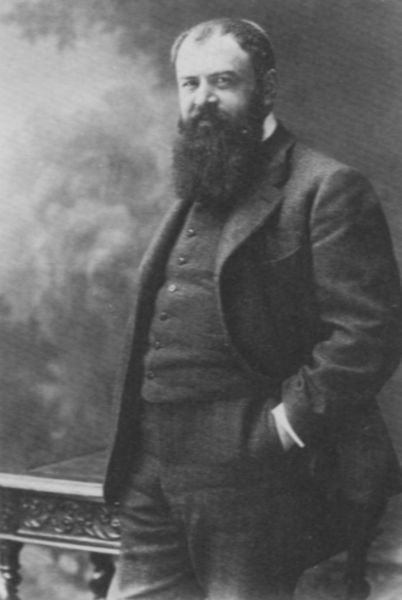
Titel: Tristan Bernard (Paul B.) (1866-1947), Dramatiker
Künstler: Atelier Nadar
Schlagwörter: hand, himmel, mann, weiß, wolken, grau, hintergrund, mund, nase, ohr, schwarz, stirn, tisch, blick, wolke, anzug, bart, hemd, hose, jacke, jung, augen, falten, kragen, mensch, stehen, vollbart, ärmel, bild, bildnis, herr, möbel, portrait, tischbein, figur, pose, augenbrauen, knopf, lippen, bewölkt, lächeln, schreibtisch, dunst, nebel, dampf, dick, brauen, glatze, atelier, mimik, bauch, knöpfe, weste, foto, fotografie, photographie, kante, wei, tischbeine, wolkig, schwarzweiß, manschette, posieren, tasche, tischplatte, halbglatze, photo, halbprofil, hosentasche, dreiteiler, beleibt, käppi, dreiviertelfigur, aufnahme, schnitzwerk, studio, schwarzwei, jude, rabbi, nebl